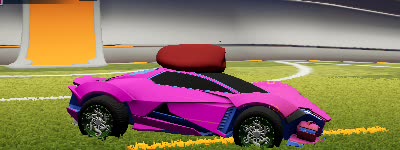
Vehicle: werewolf